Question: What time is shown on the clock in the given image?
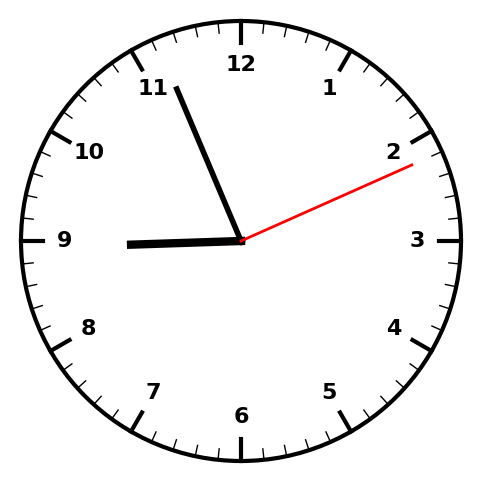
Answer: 08:56:11